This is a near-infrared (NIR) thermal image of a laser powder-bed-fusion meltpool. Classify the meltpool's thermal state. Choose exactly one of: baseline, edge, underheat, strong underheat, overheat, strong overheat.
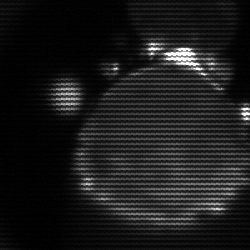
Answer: edge